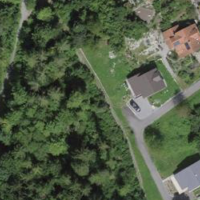
EUNIS habitat code: 44
Species observed at this site:
Arnica montana
Astragalus alpinus
Hedysarum hedysaroides
Sedum album